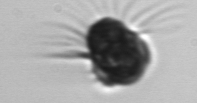
Label: Mesodinium